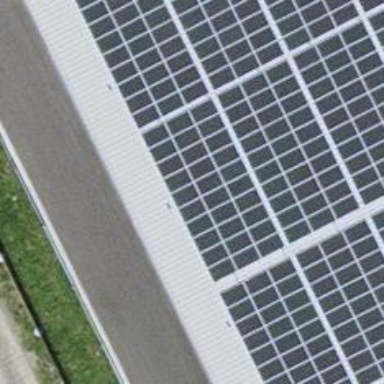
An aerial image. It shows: Solar power generator using photovoltaic panels.